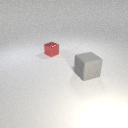
small red metal cube to the left of large gray rubber cube